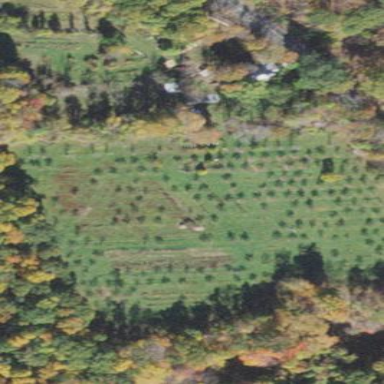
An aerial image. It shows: Orchard.